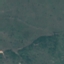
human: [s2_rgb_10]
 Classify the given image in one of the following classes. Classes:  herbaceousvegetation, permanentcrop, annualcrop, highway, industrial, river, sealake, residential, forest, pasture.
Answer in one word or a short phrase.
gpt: Pasture